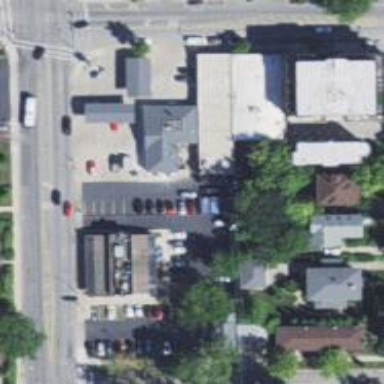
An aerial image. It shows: Convenience shop.